Question: I am making a pie chart that looks like this.
I want to make multiple pie charts for different sets of data and keep the colours fixed to the legend names, but when the order changes, the colour scheme follows the order.
Is there a way to pass a dict into the chart to fix the colours to specific items?
[]
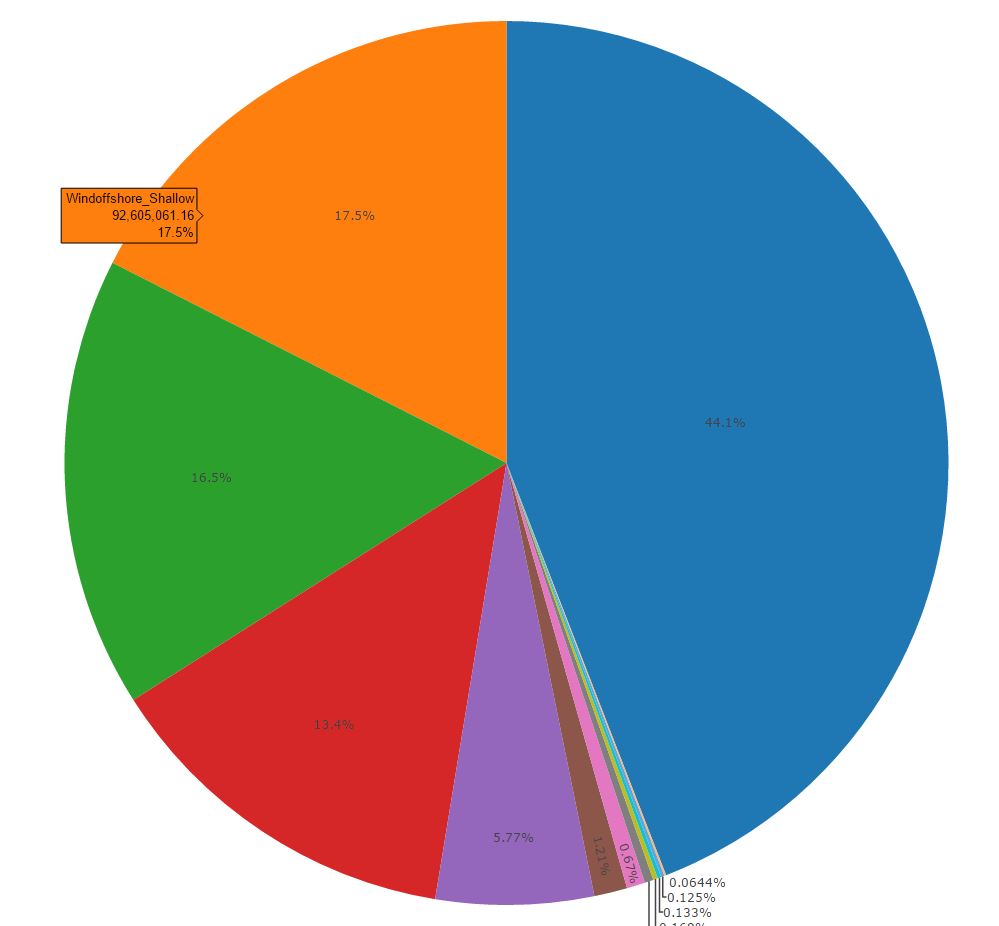
Answer: You cannot pass a dictionary with your colors, but you can specify the colors manually, set <URL> to 'False' and pass the values always in the same order, e.g.
'''
import plotly
fig = {
'data': [{'labels': ['Residential', 'Non-Residential', 'Utility'],
'values': [19, 26, 55],
'type': 'pie',
'sort': False,
'marker': {'colors': ['rgb(255, 0, 0)',
'rgb(0, 255, 0)',
'rgb(0, 0, 255)']
}
}]
}
fig = {
'data': [{'labels': ['Residential', 'Non-Residential', 'Utility'],
'values': [100, 10, 25],
'type': 'pie',
'sort': False,
'marker': {'colors': ['rgb(255, 0, 0)',
'rgb(0, 255, 0)',
'rgb(0, 0, 255)']
}
}]
}
plotly.offline.plot(fig)
'''
<URL>